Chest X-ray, PA view. Patient: 45 years old, sex F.
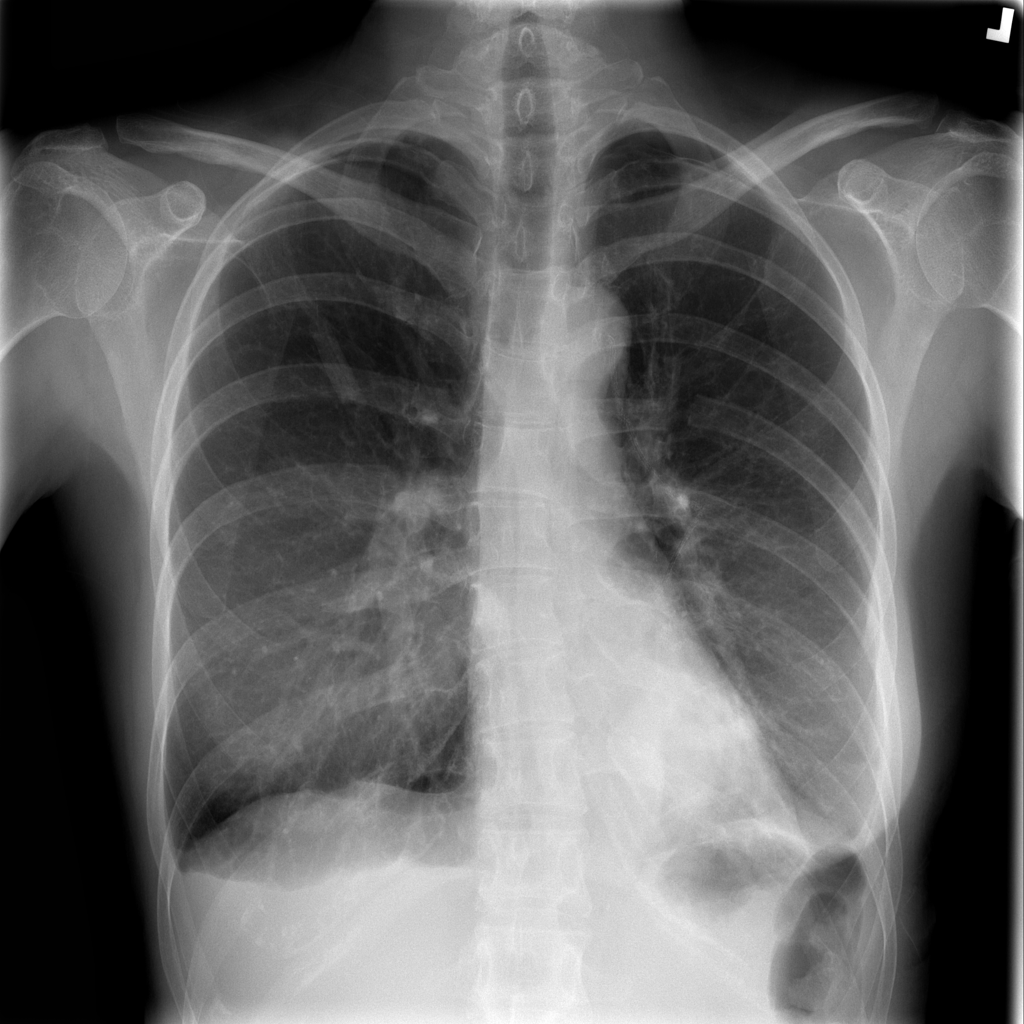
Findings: Effusion, Pneumothorax